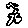
Label: bird